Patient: sex M, age 52
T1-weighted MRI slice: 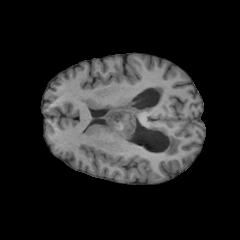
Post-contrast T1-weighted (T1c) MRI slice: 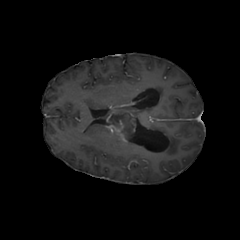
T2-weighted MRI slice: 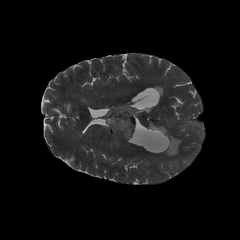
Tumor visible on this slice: yes
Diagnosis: Glioblastoma, IDH-wildtype
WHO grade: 4